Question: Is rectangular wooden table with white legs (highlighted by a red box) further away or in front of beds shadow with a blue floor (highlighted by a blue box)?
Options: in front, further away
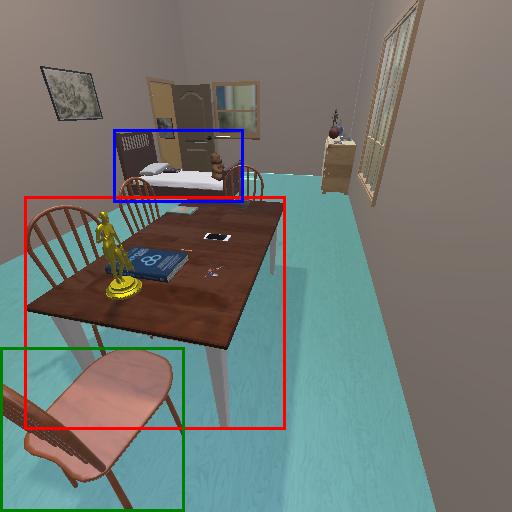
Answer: in front